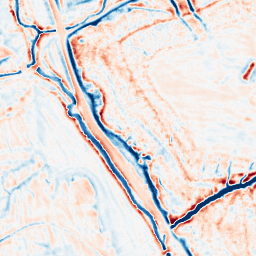
Category: edge_preserving
Decomposition family: bilateral
Decomposition parameters: d: 15
sigma_color: 75
sigma_space: 75
Upsampling method: linear_exact
Upsampling parameters: scale: 4
Upsampling scale: 4